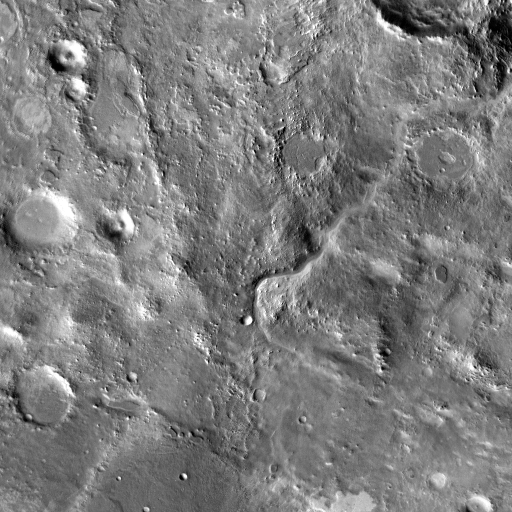
Crater classes present: Background, Other, Buried